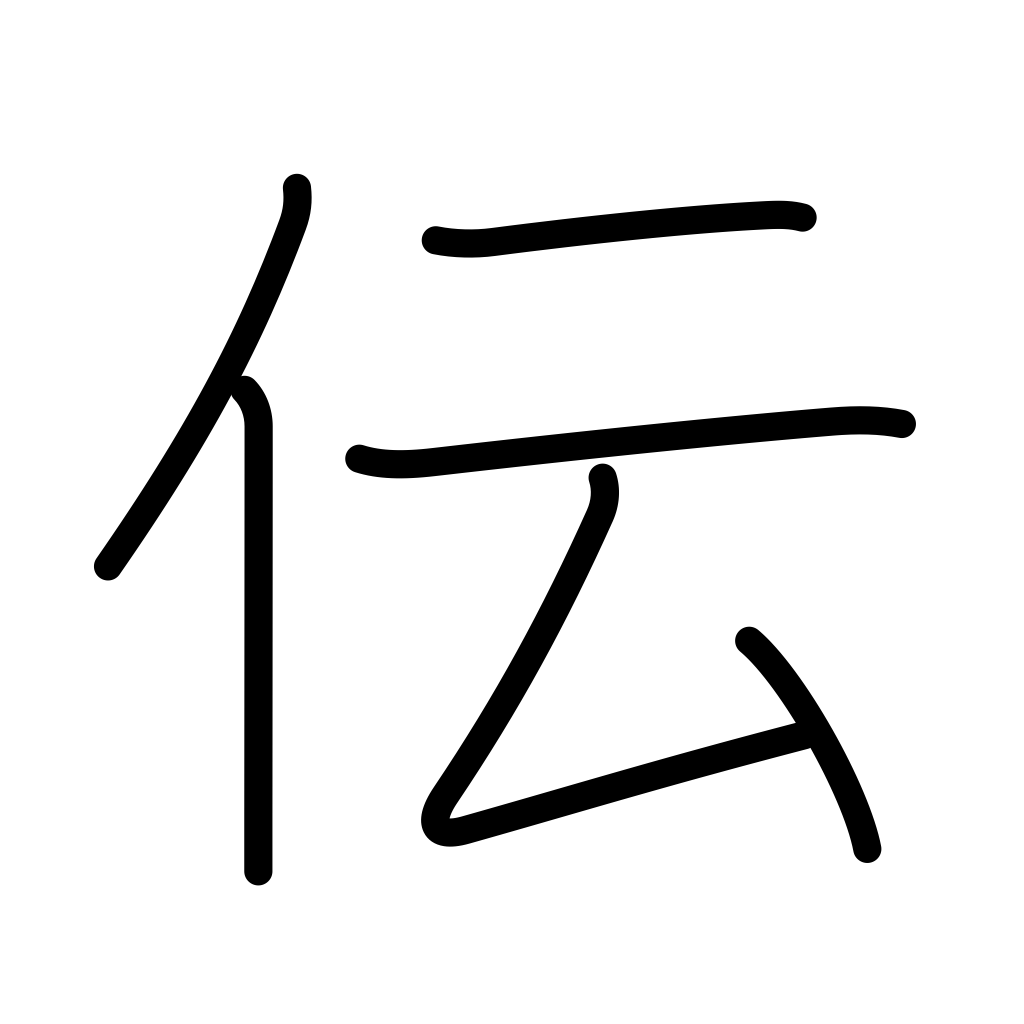
Meaning: transmit, go along, walk along, follow, report, communicate, legend, tradition